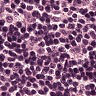
Metastatic tissue present: no